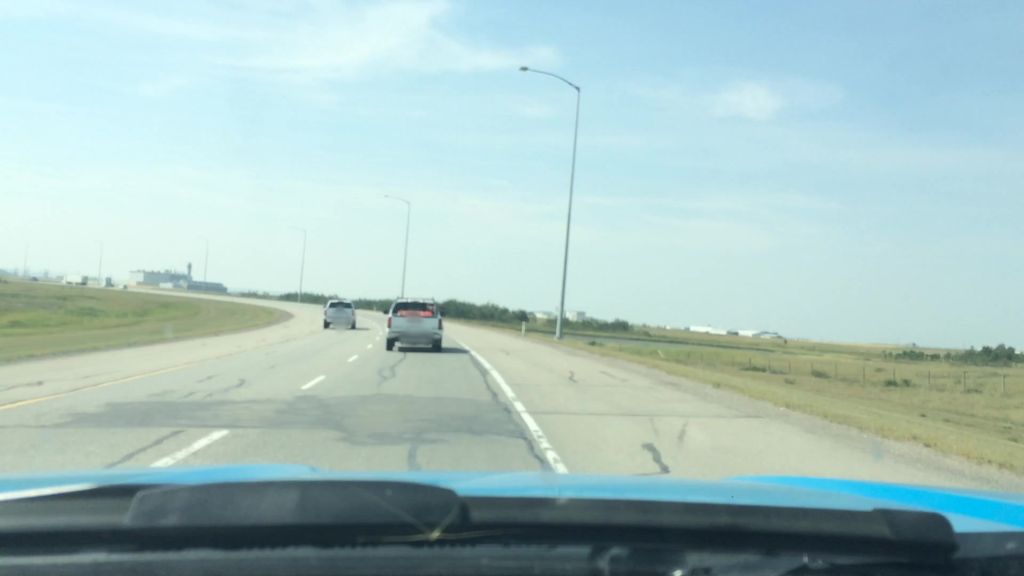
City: calgary